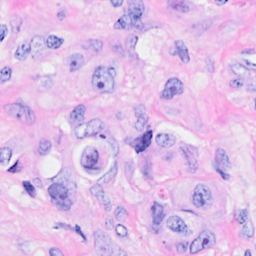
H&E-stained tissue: Breast